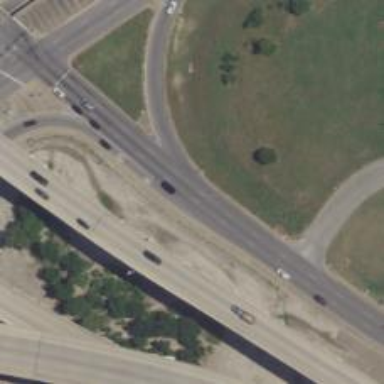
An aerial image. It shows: Secondary road with frontage road alongside.